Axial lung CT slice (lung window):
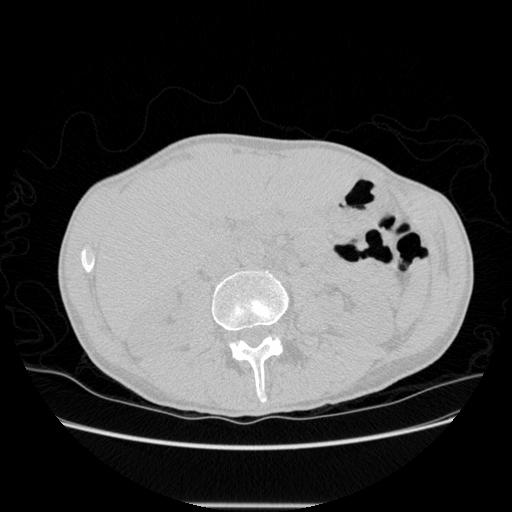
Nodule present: no